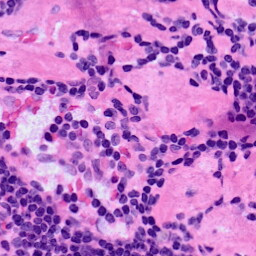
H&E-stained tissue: LymphNode